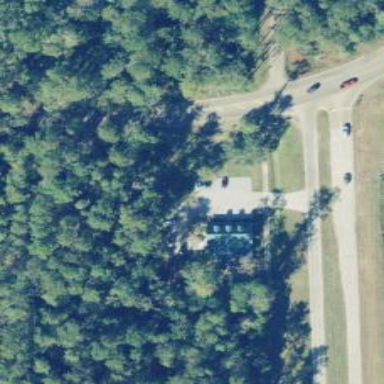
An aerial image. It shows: Veterinary facility.